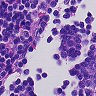
Metastatic tissue present: no